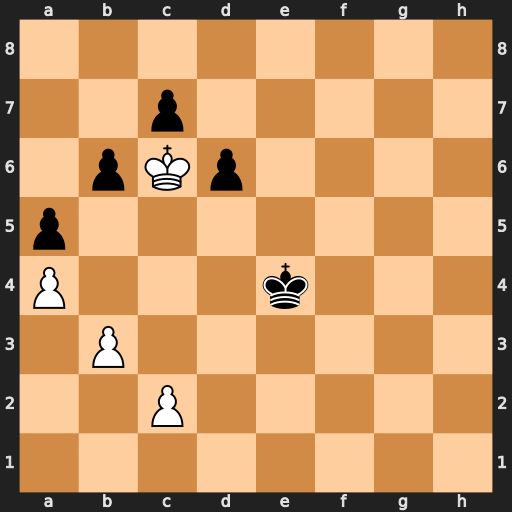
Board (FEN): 8/2p5/1pKp4/p7/P3k3/1P6/2P5/8
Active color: w
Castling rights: -
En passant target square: -
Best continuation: Kxc7 d5 Kxb6